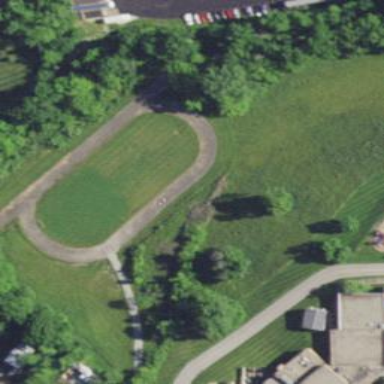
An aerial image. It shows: Athletic track located in leisure land area.